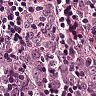
Metastatic tissue present: yes